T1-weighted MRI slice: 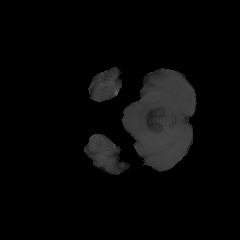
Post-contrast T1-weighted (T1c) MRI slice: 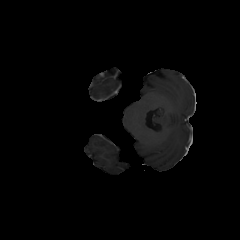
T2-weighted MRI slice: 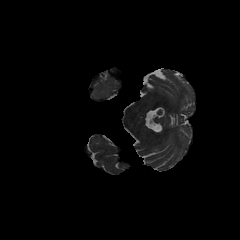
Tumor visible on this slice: no